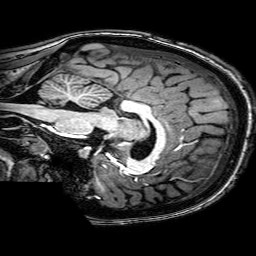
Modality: T1w
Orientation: sagittal